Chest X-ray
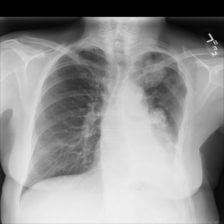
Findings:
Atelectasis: negative
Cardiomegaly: negative
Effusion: negative
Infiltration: negative
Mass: positive
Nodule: negative
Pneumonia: negative
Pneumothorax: negative
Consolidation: positive
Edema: negative
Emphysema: negative
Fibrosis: negative
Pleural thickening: negative
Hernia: negative